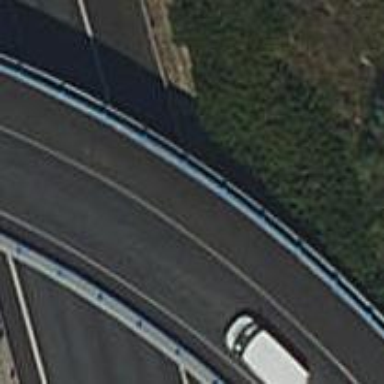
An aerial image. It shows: Bridge over motorway_link.